Question: I created a program that fill in a table with data of a table called usuarios but the property nth-child seems not working
All the rows have the same color, which is greenyellow;
. I am using Netbeans and Glassfish
'''
<%--
Document : basededatos
Created on : 14/06/2015, 01:23:57
Author : fernando
--%>
<%@page import="java.sql.*"%>
<%@page contentType="text/html" pageEncoding="UTF-8"%>
<!DOCTYPE html>
<html>
<head>
<meta http-equiv="Content-Type" content="text/html; charset=UTF-8">
<title>JSP Page</title>
<style type="text/css">
.TFtable{
width:100%;
border-collapse:collapse;
}
.TFtable td{
padding:7px; border:#4e95f4 1px solid;
}
/* provide some minimal visual accomodation for IE8 and below */
.TFtable tr{
background: red;
}
/* Define the background color for all the ODD background rows */
.TFtable tr:nth-child(odd){
background: yellow;
}
/* Define the background color for all the EVEN background rows */
.TFtable tr:nth-child(even){
background: greenyellow;
}
</style>
</head>
<body>
<%
Connection conn = null;
ResultSet result = null;
Statement stmt = null;
ResultSetMetaData rsmd = null;
try {
Class.forName("com.mysql.jdbc.Driver");
out.println("driver registrado");
conn = DriverManager.getConnection("jdbc:mysql://127.0.0.1:3306/administracion", "root", "strlen12");
out.println("conexion exitosa");
stmt = conn.createStatement();
result = stmt.executeQuery("select * from usuarios");
%>
<table border="1" class="TFtable">
<caption>Lista de Usuarios</caption>
<tr style="background-color: grey">
<td>Nombre</td>
<td>Codigo</td>
</tr>
<%
while (result.next()) {
%>
<tr>
<td>
<% out.print(result.getString(1)); %>
</td>
<td>
<% out.print(result.getString(2)); %>
</td>
<tr>
<%
}
%>
</table>
<%
} catch (Exception e) {
out.print(e);
}
%>
</body>
</html>
'''

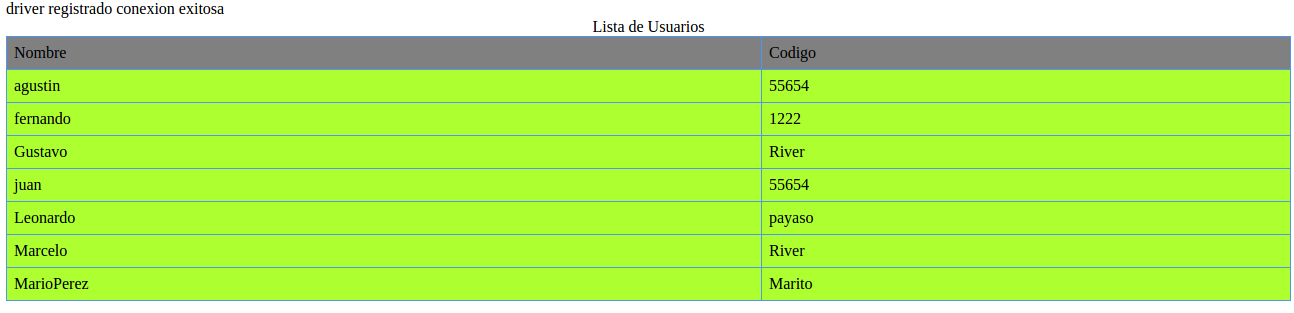
Answer: the problem is you're not closing 'tr' tags
change this:
'''
<tr>
<td>
<% out.print(result.getString(1)); %>
</td>
<td>
<% out.print(result.getString(2)); %>
</td>
<tr>
'''
to:
'''
<tr>
<td>
<% out.print(result.getString(1)); %>
</td>
<td>
<% out.print(result.getString(2)); %>
</td>
</tr>
'''